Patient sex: M
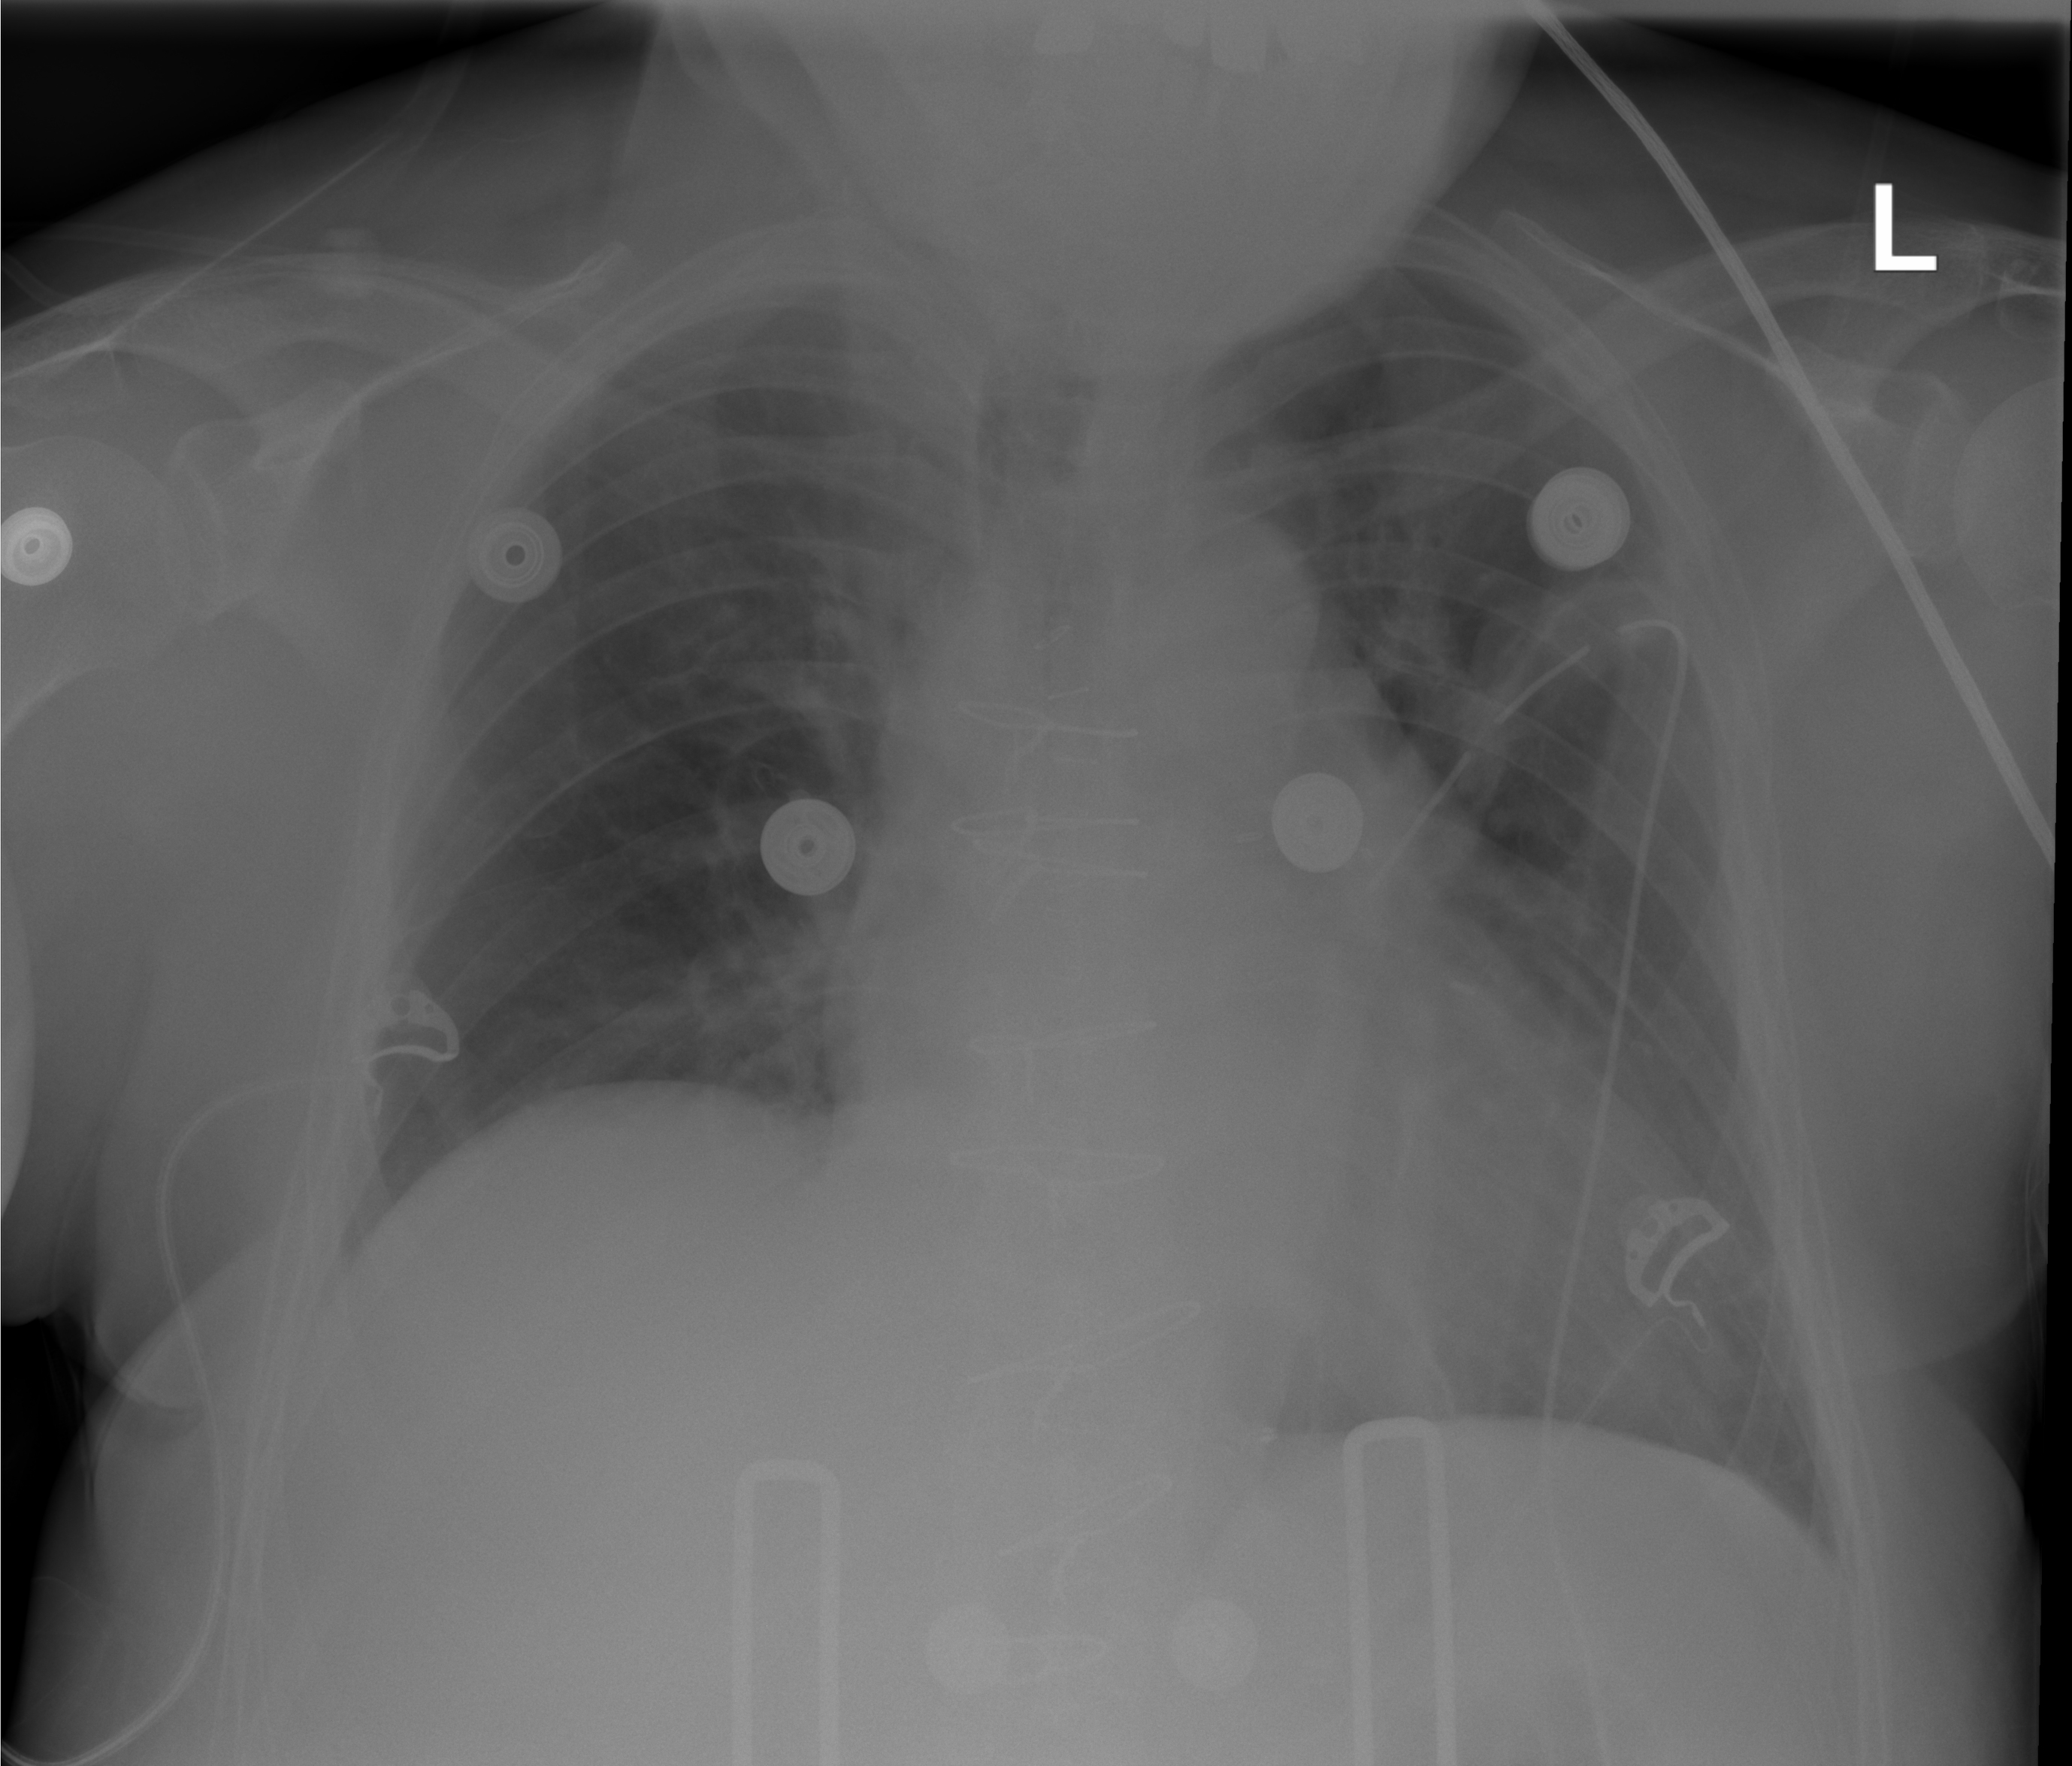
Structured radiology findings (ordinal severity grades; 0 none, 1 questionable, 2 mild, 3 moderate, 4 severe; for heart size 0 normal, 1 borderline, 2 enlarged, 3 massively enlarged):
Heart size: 1
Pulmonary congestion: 2
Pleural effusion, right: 0
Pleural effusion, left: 1
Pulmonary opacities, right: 0
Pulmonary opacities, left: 0
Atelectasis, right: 0
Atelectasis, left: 2